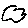
Label: cloud